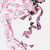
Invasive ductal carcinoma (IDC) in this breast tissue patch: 0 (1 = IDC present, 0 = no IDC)